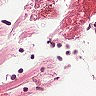
Metastatic tissue present: no